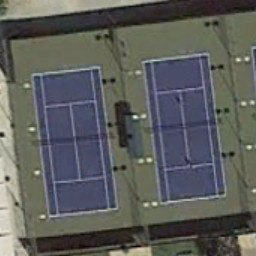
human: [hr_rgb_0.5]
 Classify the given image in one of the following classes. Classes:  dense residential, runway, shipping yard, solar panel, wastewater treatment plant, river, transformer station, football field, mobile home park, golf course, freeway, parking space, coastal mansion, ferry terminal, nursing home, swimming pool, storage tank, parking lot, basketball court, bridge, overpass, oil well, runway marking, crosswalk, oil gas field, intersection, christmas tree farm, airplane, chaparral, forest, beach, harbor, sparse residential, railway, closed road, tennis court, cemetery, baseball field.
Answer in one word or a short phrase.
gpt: tennis court